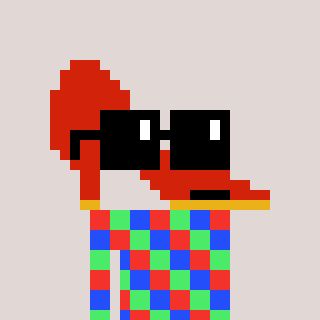
a pixel art character with square black sunglasses, a highheel-shaped head and a teal-colored body on a warm background